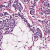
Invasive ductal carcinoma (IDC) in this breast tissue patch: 1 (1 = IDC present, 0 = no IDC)